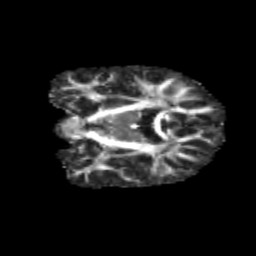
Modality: FA
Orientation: coronal
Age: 10
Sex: male
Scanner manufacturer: siemens
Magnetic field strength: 3 T
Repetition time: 3.8 s
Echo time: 0.07 s